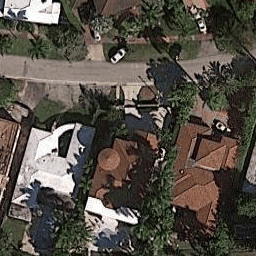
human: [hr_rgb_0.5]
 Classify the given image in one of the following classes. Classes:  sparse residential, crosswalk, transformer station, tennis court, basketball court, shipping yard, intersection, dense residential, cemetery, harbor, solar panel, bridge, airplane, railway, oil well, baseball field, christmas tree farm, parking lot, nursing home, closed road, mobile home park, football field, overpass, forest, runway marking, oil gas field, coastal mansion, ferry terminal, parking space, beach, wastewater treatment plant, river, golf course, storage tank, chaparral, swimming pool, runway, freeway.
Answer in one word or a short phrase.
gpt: coastal mansion